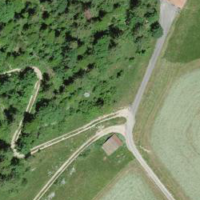
EUNIS habitat code: 24
Species observed at this site:
Anthyllis vulneraria